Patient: sex F, age 31
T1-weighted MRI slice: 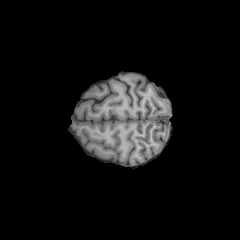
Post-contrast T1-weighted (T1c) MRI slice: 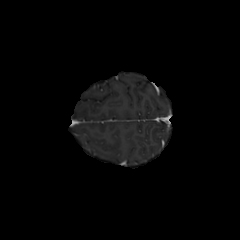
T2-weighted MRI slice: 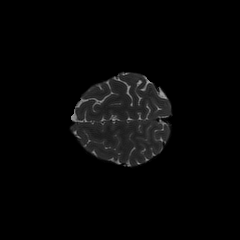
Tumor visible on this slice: no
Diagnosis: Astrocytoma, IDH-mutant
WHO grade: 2